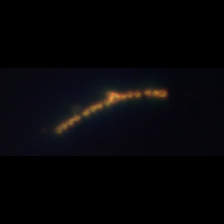
Taxon: Chaetoceros
Group: Diatoms